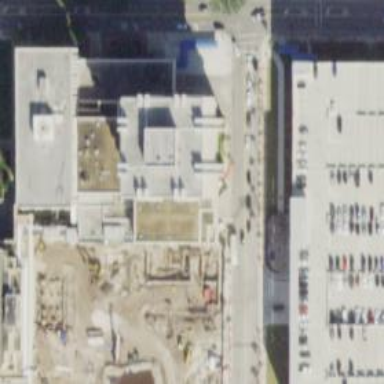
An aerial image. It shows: Hospital building.